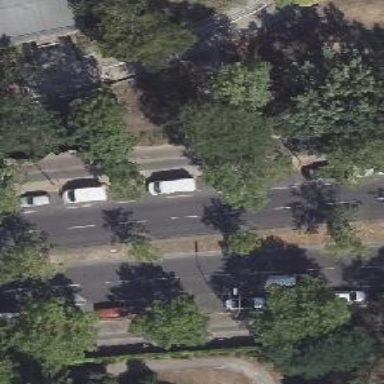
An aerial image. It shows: Secondary road with asphalt surface that has cycle track on the right. It is dual carriageway with lane for parking on the right side.